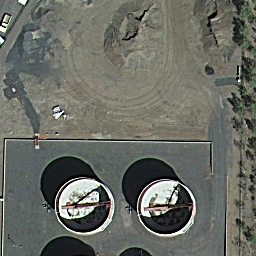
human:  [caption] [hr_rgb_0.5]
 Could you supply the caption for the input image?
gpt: There are two storage tanks on the ground .

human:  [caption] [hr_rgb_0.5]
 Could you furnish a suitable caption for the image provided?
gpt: There are two storage tanks on the ground .

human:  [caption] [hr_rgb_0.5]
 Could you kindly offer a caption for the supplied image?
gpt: Two round storage tanks are on the ground .

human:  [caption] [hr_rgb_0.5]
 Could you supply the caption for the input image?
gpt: Two storage tanks are on the ground .

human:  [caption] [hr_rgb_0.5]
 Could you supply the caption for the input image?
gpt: Two white storage tanks are on the ground .